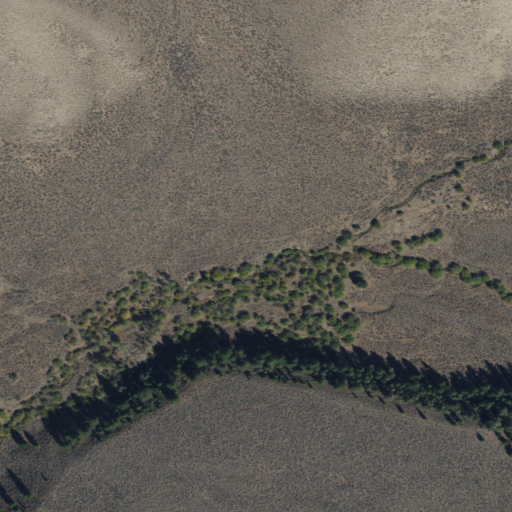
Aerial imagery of valley in Idaho named Rough Canyon containing shrub, grassland, and evergreen forest